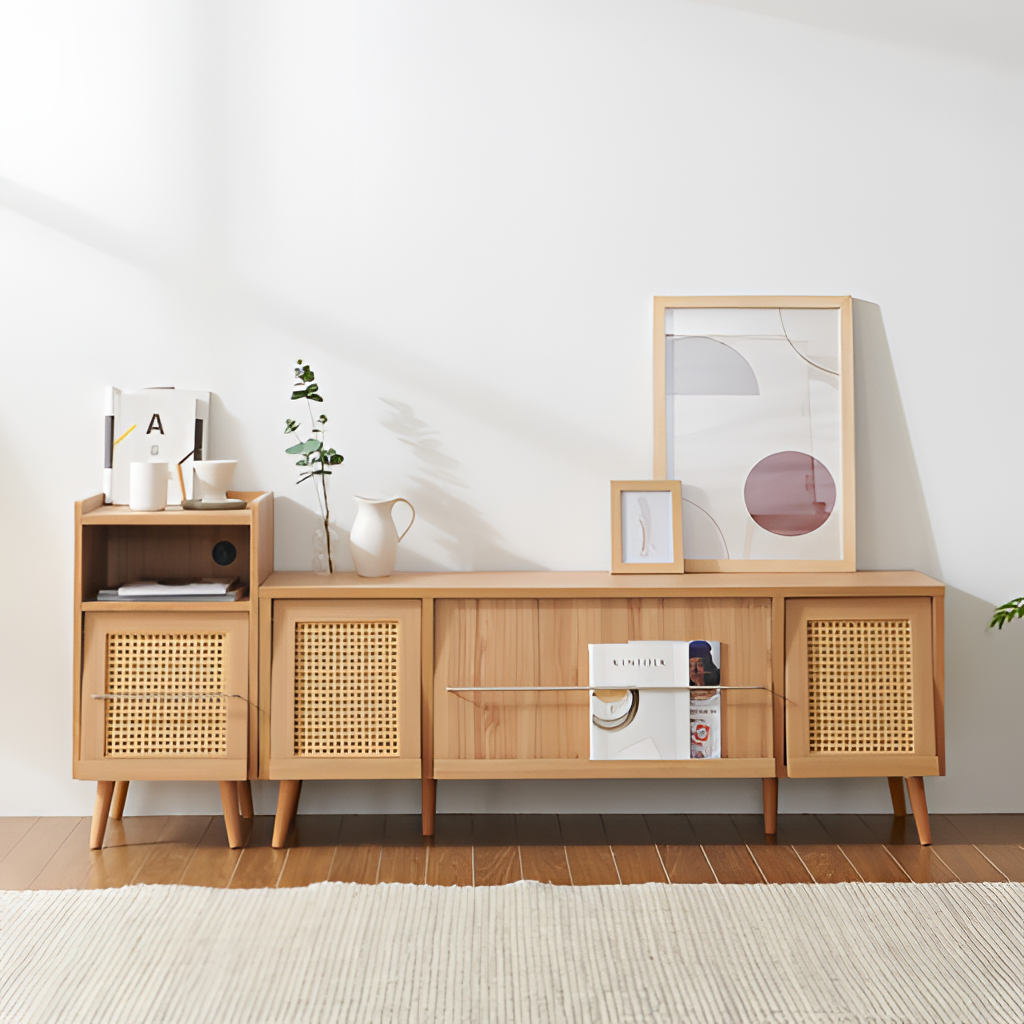
wood sideboard, living room, wood flooring, with plank pattern, white paint wallpaper, with solid pattern, Scandinavian